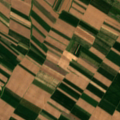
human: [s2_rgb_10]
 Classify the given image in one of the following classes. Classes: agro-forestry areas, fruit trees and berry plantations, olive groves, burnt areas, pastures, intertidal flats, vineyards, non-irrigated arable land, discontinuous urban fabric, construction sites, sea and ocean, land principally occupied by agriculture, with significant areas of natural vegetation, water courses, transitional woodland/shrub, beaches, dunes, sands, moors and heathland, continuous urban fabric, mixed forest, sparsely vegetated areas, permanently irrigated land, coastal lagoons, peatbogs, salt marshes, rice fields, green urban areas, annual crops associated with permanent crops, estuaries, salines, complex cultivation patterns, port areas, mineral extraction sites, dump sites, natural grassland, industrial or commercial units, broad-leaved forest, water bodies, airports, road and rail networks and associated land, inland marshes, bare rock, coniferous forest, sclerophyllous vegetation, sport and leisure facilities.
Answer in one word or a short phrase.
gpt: non-irrigated arable land